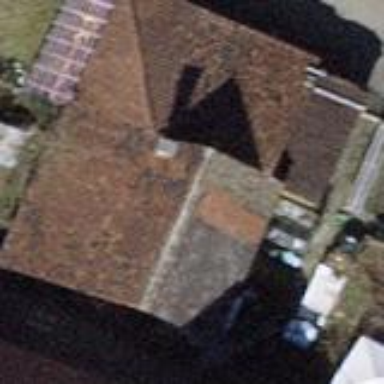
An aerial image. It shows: Gabled roof house.